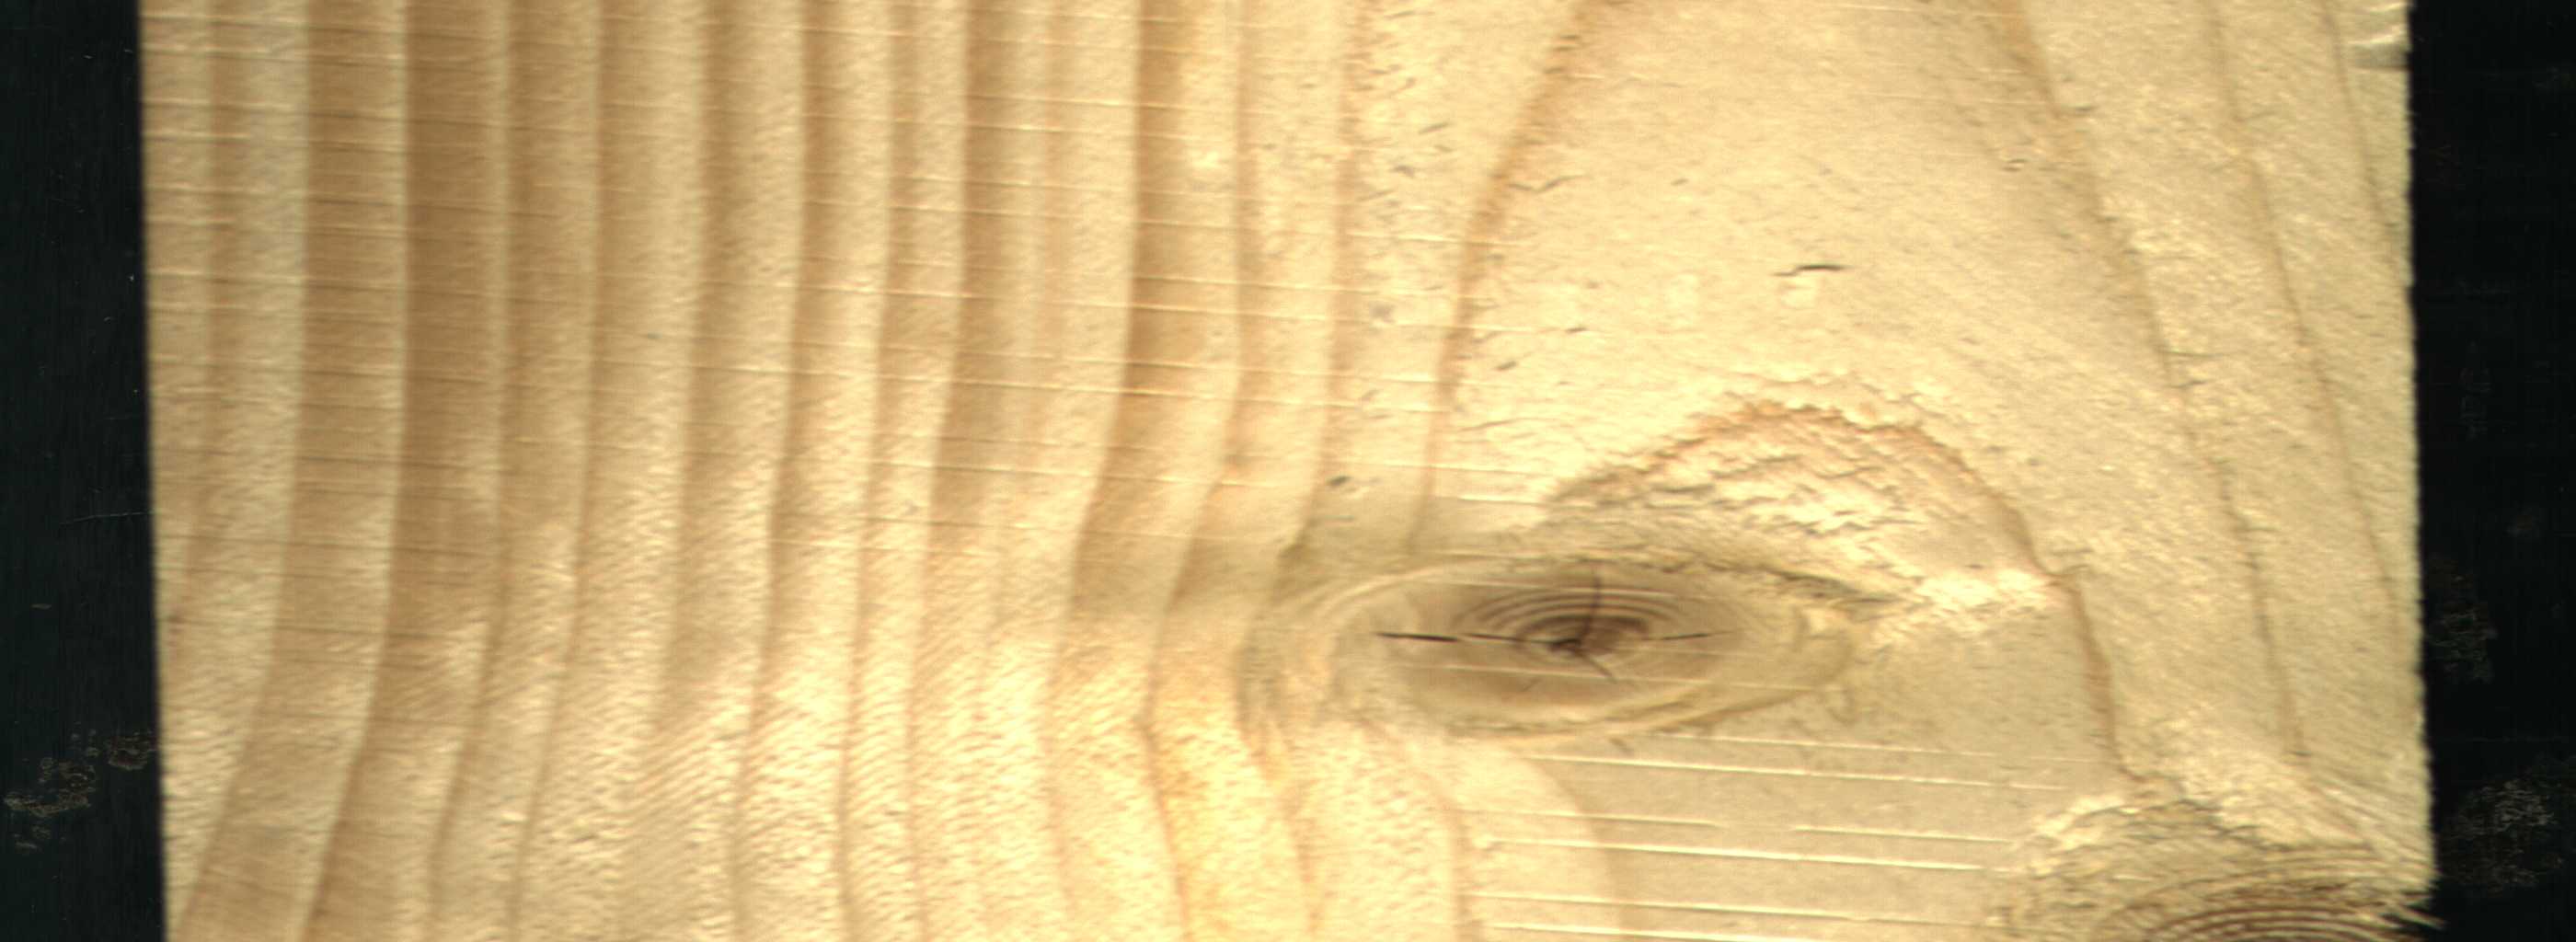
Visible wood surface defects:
knot_with_crack
Live_Knot